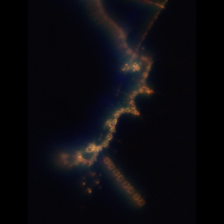
Taxon: Diatom_aggregate
Group: Diatoms